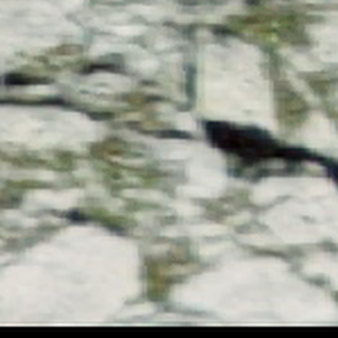
Label: other